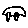
Label: car